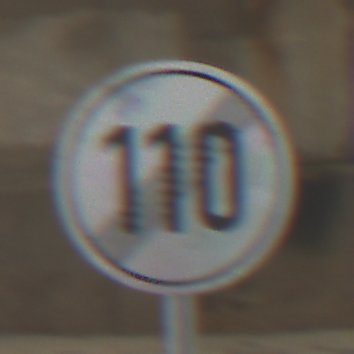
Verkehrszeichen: EndeGeschwindigkeit110
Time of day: Midday
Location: Roofed (Beach)
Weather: Overcast
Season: NotSpecified
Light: Natural